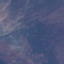
Land use / land cover class: HerbaceousVegetation